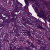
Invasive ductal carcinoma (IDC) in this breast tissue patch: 0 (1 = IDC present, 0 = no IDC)